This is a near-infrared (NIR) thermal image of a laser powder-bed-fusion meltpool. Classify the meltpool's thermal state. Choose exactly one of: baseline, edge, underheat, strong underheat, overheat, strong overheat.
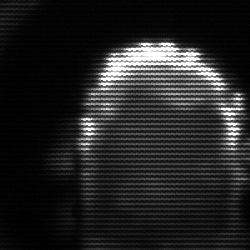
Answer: baseline